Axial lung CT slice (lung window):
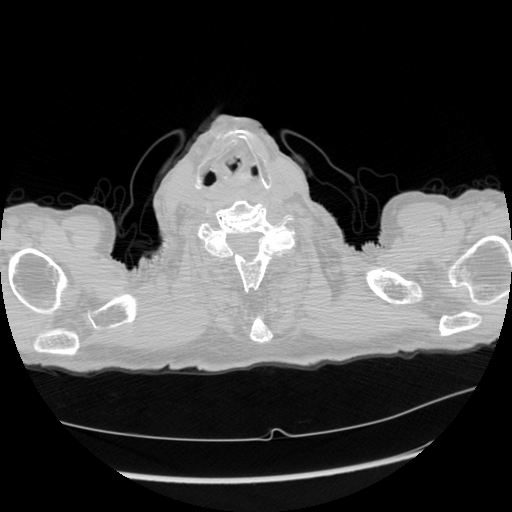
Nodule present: no